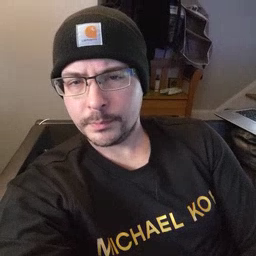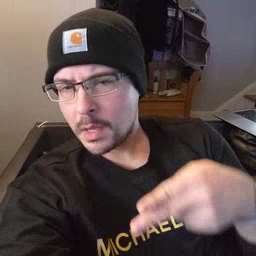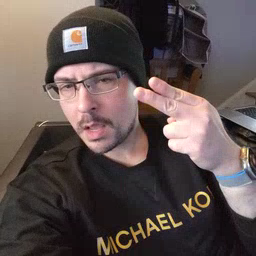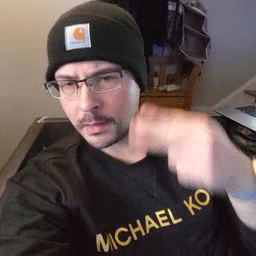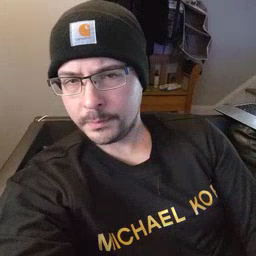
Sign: high